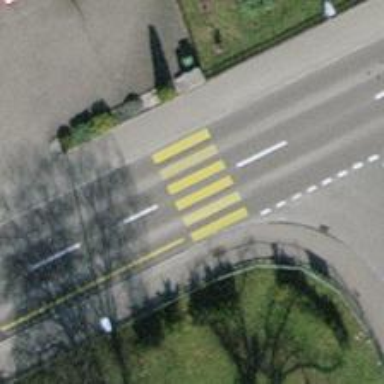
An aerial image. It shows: Marked footway crossing with table traffic calming feature.